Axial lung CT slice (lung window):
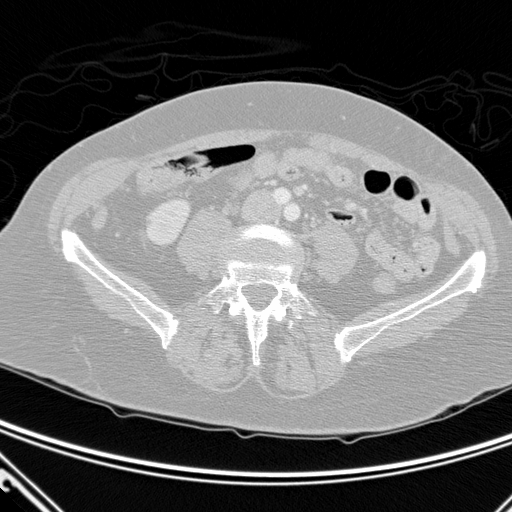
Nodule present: no